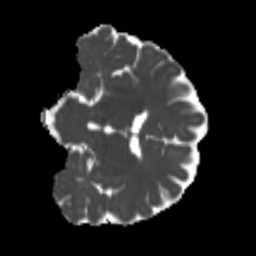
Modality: MD
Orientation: coronal
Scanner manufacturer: siemens
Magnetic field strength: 3 T
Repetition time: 4 s
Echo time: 0.0594 s